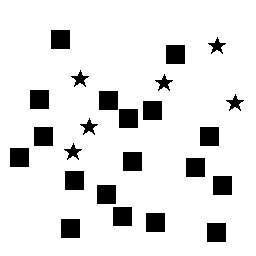
Squares: 18
Triangles: 0
Stars: 6
Total shapes: 24